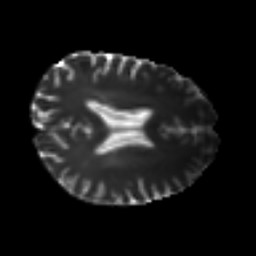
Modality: T2w
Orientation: axial
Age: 32
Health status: ill
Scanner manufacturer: philips
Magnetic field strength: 3 T
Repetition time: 9 s
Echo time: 0.127 s